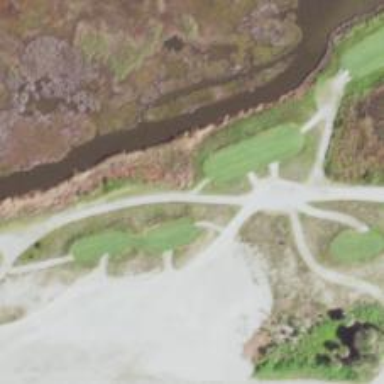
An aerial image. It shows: Path for both road and golf.